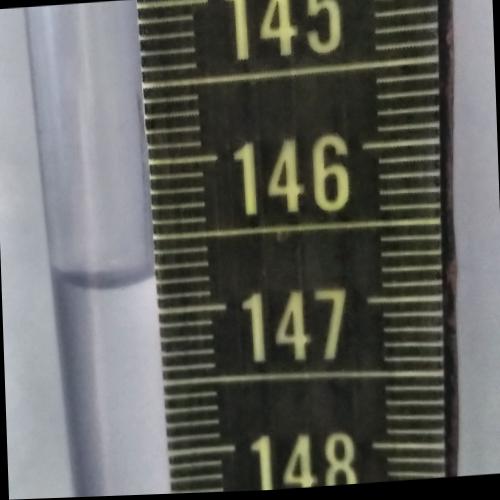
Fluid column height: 146.8 cm